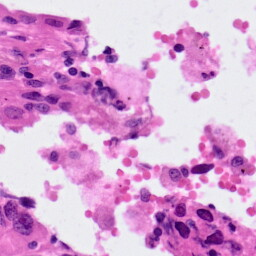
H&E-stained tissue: Lung